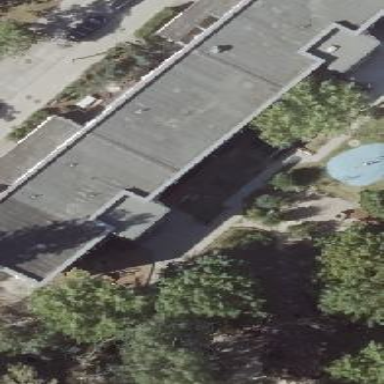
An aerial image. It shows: Kindergarten building.